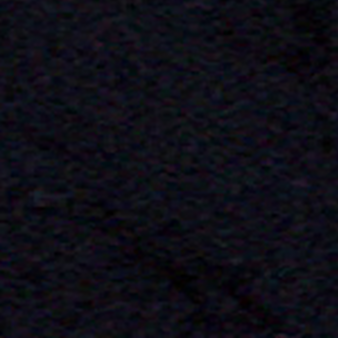
Label: other